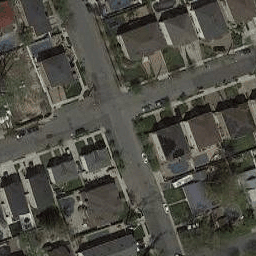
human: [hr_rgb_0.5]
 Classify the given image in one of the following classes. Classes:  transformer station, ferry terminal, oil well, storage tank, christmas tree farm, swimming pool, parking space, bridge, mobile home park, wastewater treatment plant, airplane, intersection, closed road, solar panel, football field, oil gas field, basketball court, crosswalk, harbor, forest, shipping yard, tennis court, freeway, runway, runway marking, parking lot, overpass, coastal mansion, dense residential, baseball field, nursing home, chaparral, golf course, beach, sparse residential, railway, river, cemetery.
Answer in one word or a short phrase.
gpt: intersection